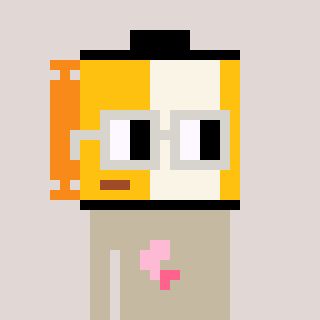
a pixel art character with square light gray glasses, a film roll-shaped head and a bege-colored body on a warm background